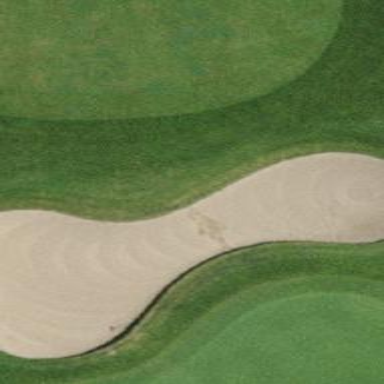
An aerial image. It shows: Golf bunker.